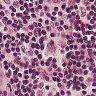
Metastatic tissue present: no